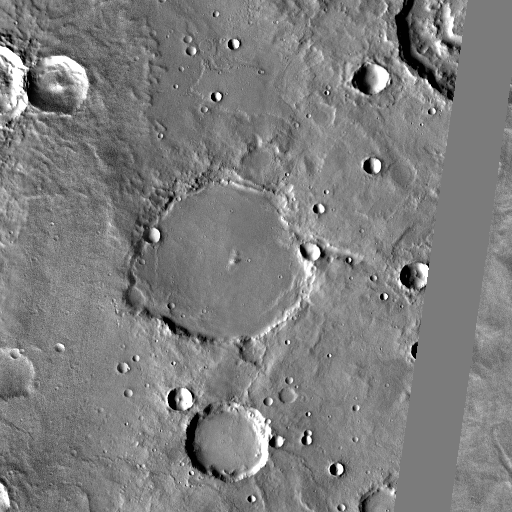
Crater classes present: Background, Other, Layered, Buried